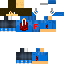
A male human skin with dark skin, wearing brown bald dressed in a blue hoodie and blue pants, featuring a closed mouth.